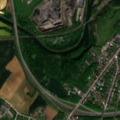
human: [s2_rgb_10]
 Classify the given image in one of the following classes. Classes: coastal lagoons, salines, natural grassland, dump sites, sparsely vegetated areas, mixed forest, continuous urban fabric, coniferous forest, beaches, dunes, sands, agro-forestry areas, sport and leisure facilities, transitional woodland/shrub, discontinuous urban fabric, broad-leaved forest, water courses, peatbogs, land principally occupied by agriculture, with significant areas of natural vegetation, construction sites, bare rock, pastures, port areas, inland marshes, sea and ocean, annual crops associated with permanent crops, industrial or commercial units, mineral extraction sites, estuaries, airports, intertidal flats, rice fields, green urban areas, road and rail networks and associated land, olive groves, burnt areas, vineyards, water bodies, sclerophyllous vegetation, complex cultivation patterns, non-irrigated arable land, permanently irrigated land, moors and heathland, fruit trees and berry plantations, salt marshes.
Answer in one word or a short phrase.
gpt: discontinuous urban fabric, industrial or commercial units, mineral extraction sites, non-irrigated arable land, land principally occupied by agriculture, with significant areas of natural vegetation